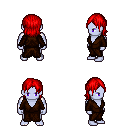
a pixel art fantasy rpg character, male body template, dark elf, purple skin, brown robe, gold greaves, red long bangs hairstyle, four views (front, back, left, right), 2x2 character sprite sheet, small pixel art, hard edges, no anti-aliasing